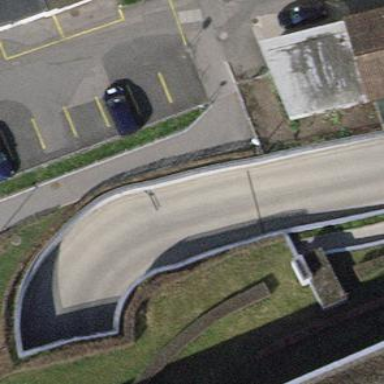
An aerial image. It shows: Asphalt parking lot.